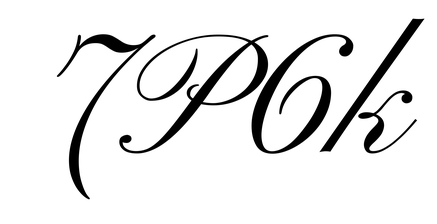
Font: PinyonScript-Regular